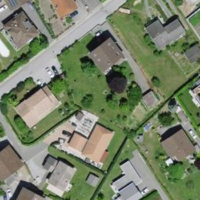
EUNIS habitat code: 55
Species observed at this site:
Cotinus coggygria
Corylus avellana